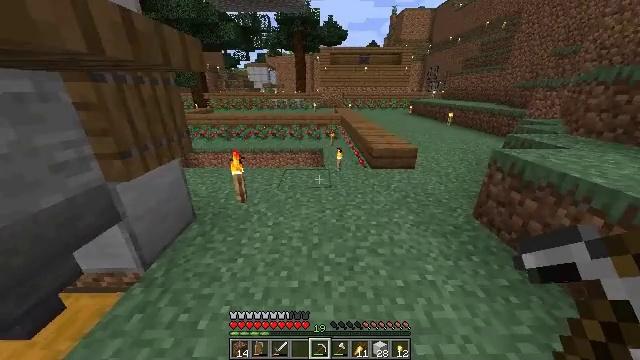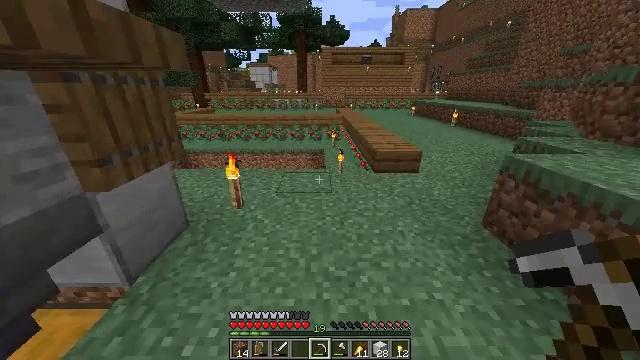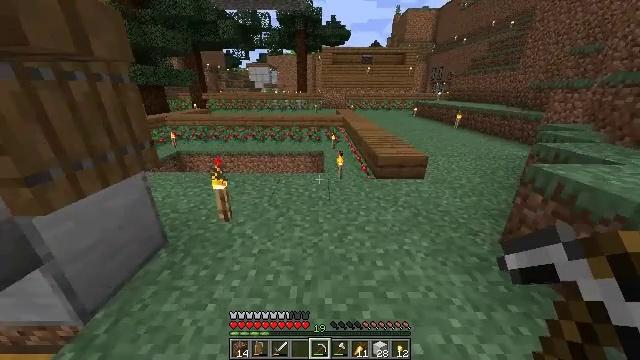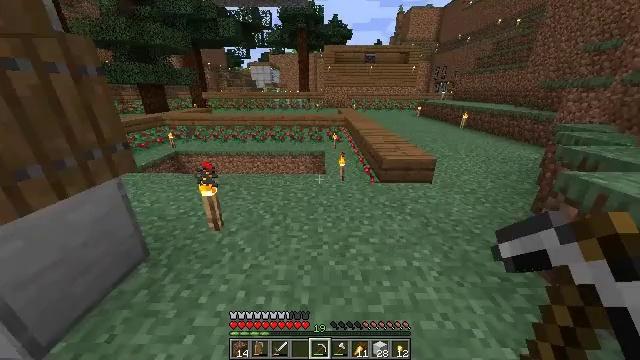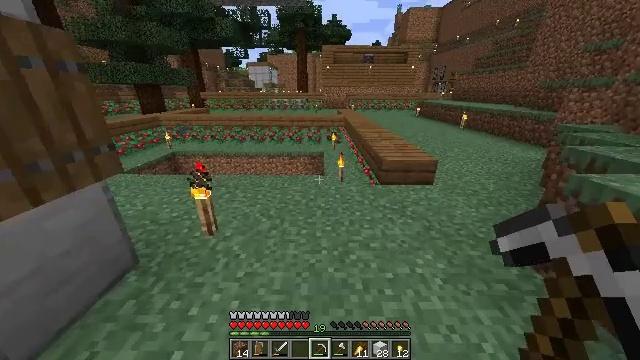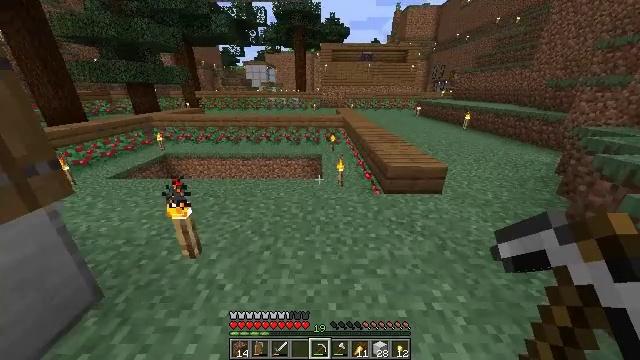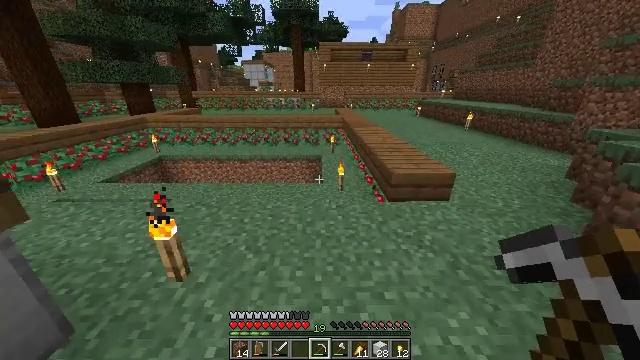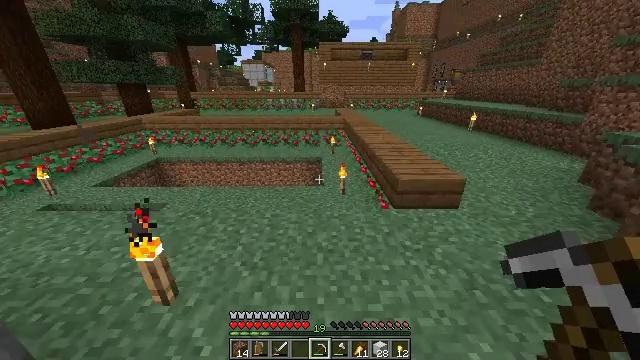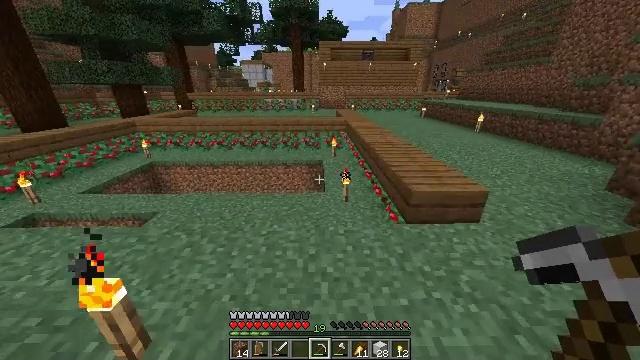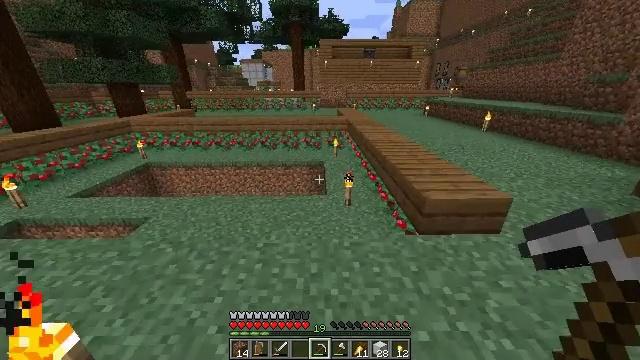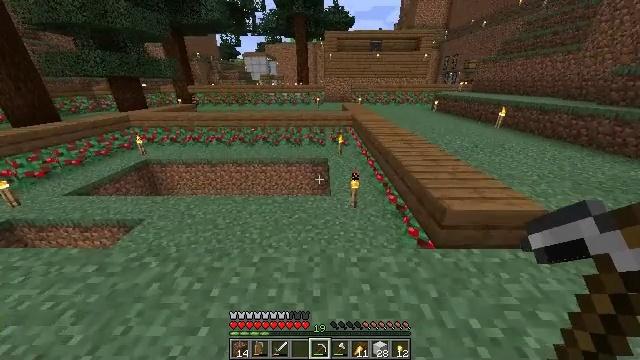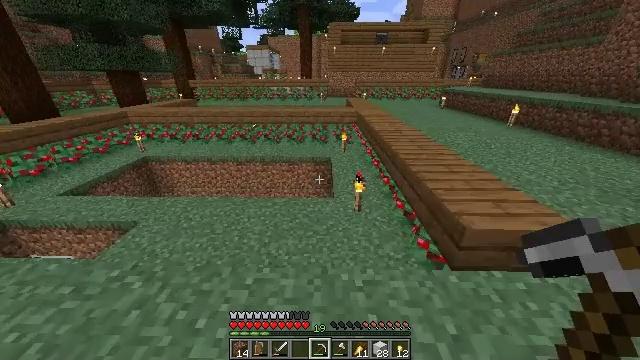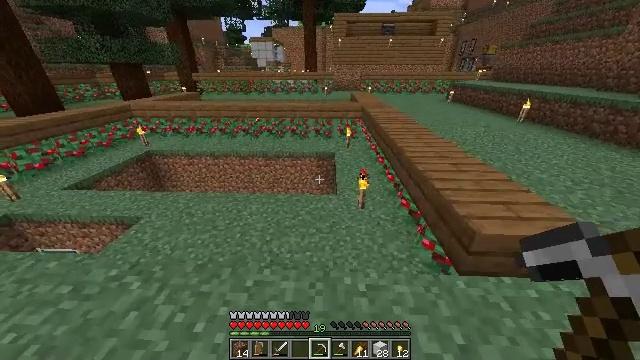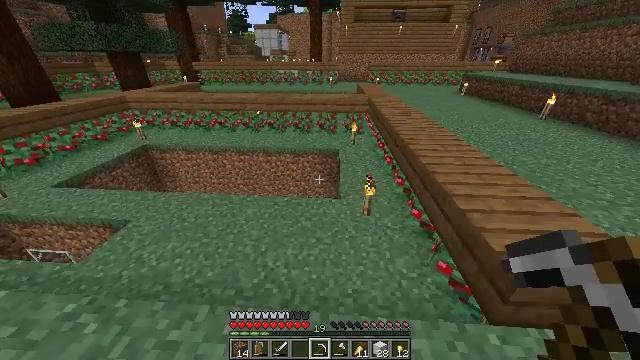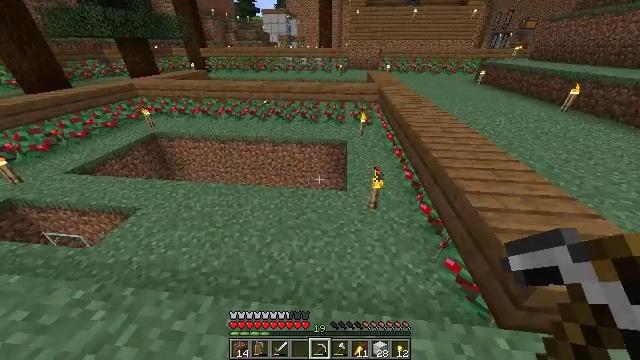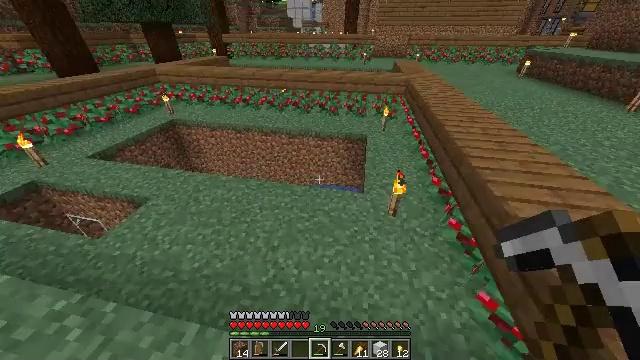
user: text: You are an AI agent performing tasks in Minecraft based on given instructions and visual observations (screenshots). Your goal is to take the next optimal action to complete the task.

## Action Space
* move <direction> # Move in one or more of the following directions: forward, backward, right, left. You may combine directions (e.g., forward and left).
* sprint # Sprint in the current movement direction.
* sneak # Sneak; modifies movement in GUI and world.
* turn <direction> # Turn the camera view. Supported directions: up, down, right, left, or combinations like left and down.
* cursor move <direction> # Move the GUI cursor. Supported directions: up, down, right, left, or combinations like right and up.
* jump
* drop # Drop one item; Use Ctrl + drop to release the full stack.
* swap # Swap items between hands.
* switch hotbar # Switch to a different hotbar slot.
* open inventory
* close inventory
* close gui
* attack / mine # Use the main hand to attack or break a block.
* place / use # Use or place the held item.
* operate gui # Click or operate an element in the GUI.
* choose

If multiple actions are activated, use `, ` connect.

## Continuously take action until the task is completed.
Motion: motion action
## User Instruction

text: Craft an iron block.
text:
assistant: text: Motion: move forward
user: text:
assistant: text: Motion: move forward
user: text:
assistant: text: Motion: move forward
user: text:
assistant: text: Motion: move forward
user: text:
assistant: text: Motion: move forward
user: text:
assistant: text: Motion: move forward
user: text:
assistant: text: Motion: move forward
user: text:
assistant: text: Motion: move forward
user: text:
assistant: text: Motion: move forward
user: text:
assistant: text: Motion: move forward, turn left and down
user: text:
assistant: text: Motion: move forward, turn down
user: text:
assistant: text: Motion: move forward, turn left and down
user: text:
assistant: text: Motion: move forward, turn left and down
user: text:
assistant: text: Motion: move forward, turn left and down
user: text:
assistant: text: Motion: move forward, turn left and down
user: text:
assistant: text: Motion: move forward, turn left and down
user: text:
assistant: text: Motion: move forward, turn left and down
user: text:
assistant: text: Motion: move forward, turn left
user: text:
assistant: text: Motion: move forward, turn left
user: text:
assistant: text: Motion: move forward, turn left
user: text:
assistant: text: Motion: move forward, turn left
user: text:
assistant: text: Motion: move forward, turn left
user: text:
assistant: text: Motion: move forward, turn left and down
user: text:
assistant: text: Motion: move forward, turn left and down
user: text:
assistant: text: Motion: move forward, turn down
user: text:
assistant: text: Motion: move forward, turn down
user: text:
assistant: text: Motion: move forward, turn right and down
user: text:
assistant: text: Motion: move forward, turn right and down
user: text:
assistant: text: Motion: move forward, turn right and down
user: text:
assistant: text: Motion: move forward, turn right and down